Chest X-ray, AP view. Patient: 58 years old, sex M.
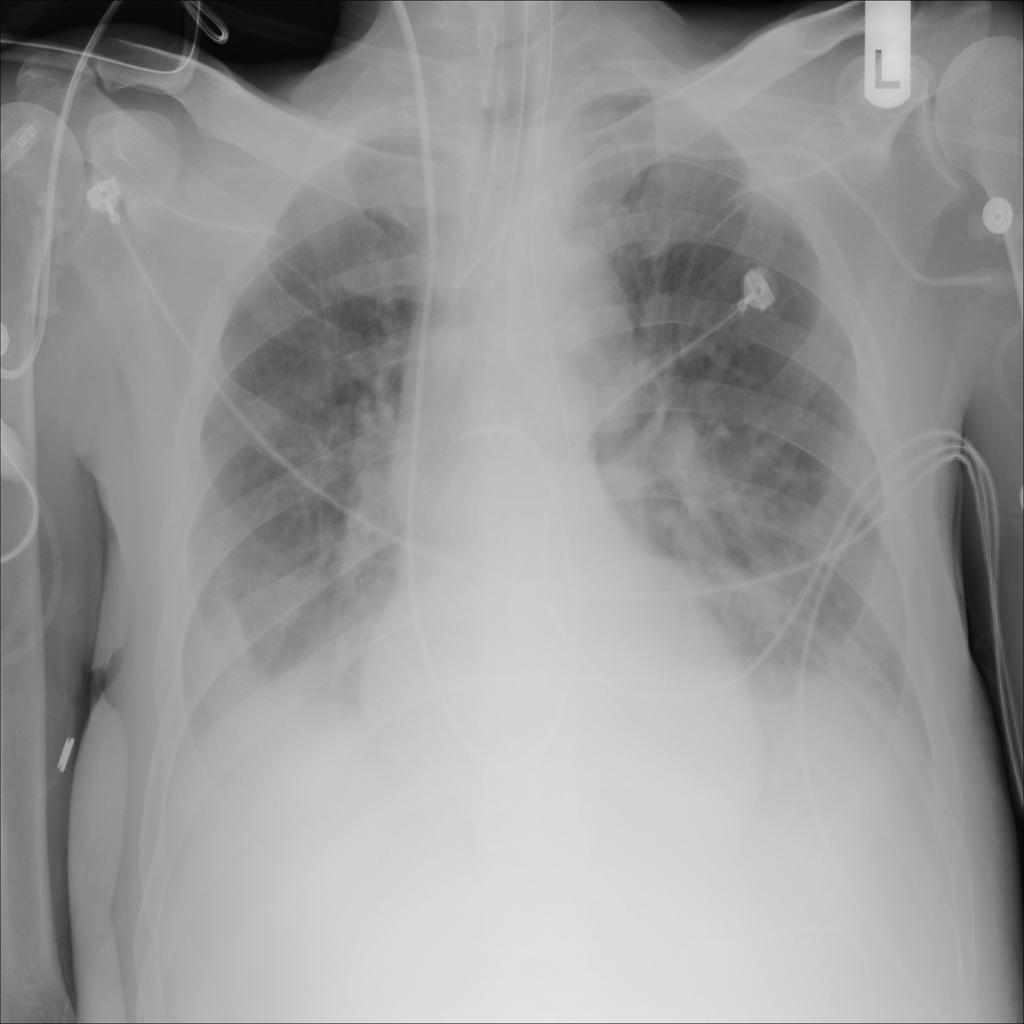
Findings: Atelectasis